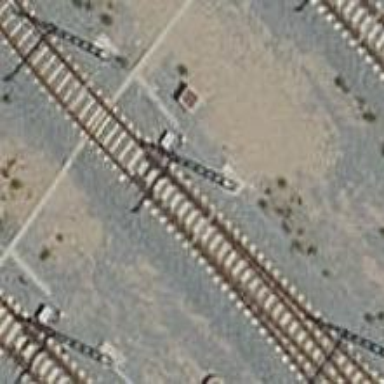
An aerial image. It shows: Railway switch.